Field crop: maize
Growth stage: 2
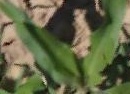
Species: maize